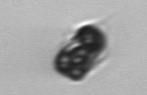
Label: Mesodinium